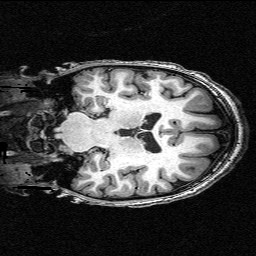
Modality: T1w
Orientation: coronal
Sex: female
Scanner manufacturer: siemens
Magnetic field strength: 3 T
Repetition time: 2.3 s
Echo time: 0.00336 s